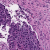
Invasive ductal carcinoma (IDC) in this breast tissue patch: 1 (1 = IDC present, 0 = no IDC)